Question: I have the following code (the CSS are inline but once testing is done it will be moved to a designated file):
'''
<div style="width: 100%; overflow: hidden;">
<div style="float: left; width: 15%; height: 30px; line-height: 30px; vertical-align: middle; background: #FF00FF; padding: 0; margin: 0; border-top-left-radius: 10px; border-bottom-left-radius: 10px; color: #FFFFFF; font-family: Verdana; font-size: 9px; overflow: hidden; text-align: center;">
<div style="text-align: center; width: 90%; padding: 0 0 0 10%; margin: 0; height: 30px; overflow: hidden;">
URGENT CARE
TODAYS DATE <!-- NEXT LINE CENTERED UNDERNEATH "URGENT CARE" -->
</div>
</div>
'''
displays this:

How do I modify the CSS so the two line appears like URGENT CARE of top and right below is TODAYS DATE?
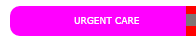
Answer: You will need some Jquery for That
<URL>

'''
var currtime = new Date();
var currdate = new Date();
currdate = (currdate.getMonth()+ 1) + '/' + currdate.getDate() + '/' + currdate.getFullYear();
currtime = (currtime.getHours() + ":"+ currtime.getMinutes());
$("#message").html("");
$("#message").html( "URGENT CARE<br />" + currdate + " " + currtime);
'''